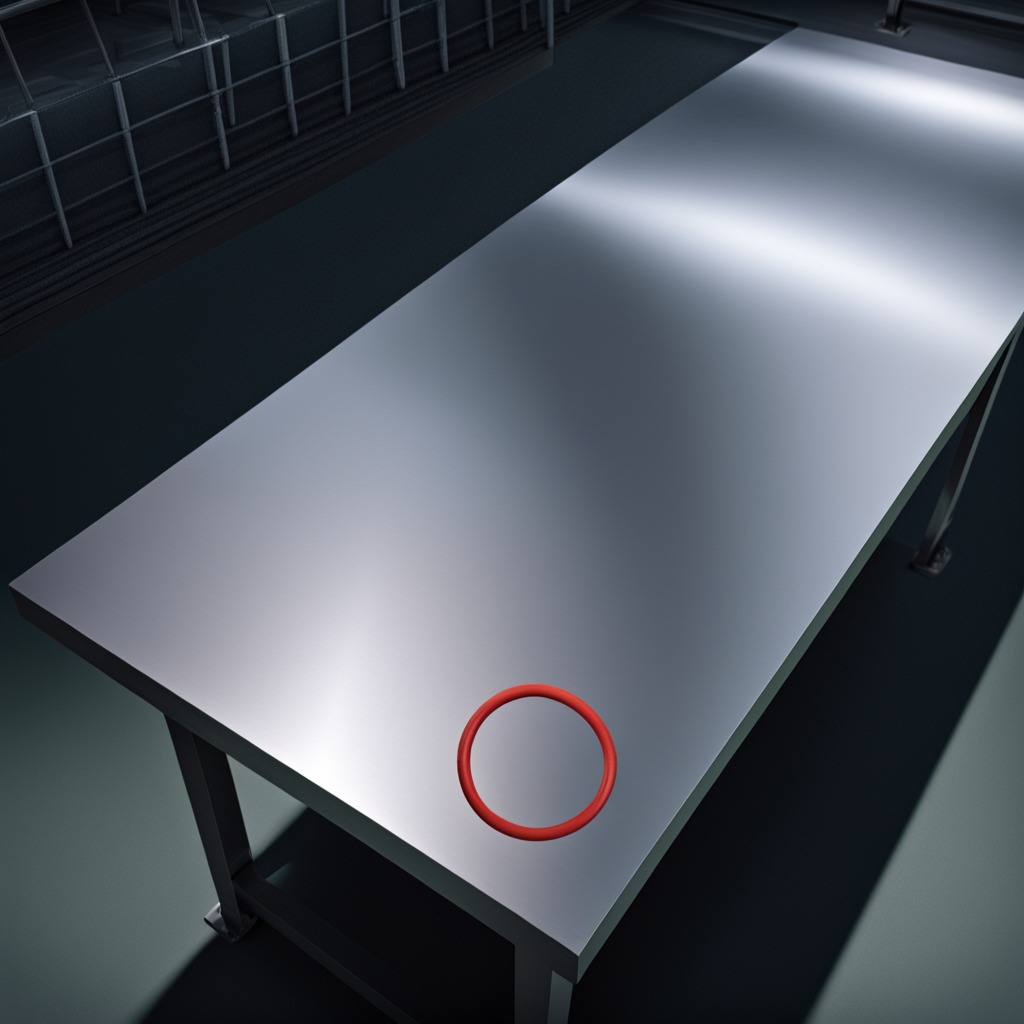
A rubber O-ring is lying on the tabletop.